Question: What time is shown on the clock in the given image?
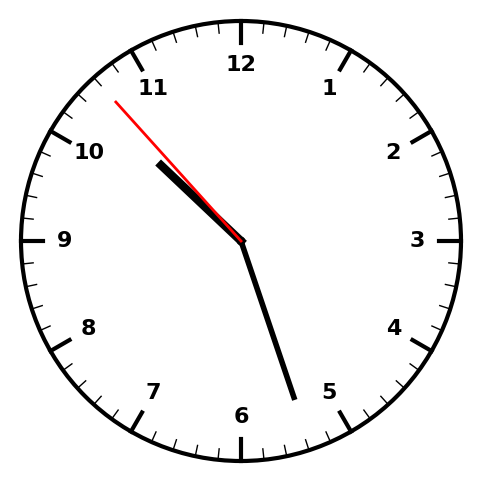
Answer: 10:26:53